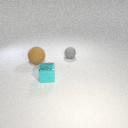
small gray rubber sphere to the right of small cyan metal cube